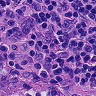
Metastatic tissue present: no